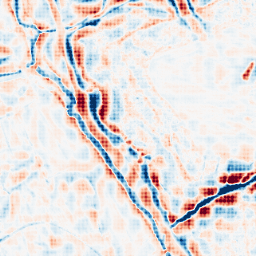
Category: wavelet
Decomposition family: wavelet_biorthogonal
Decomposition parameters: wavelet: bior5.5
level: 4
Upsampling method: sinc_hamming
Upsampling parameters: scale: 8
kernel_size: 8
Upsampling scale: 8